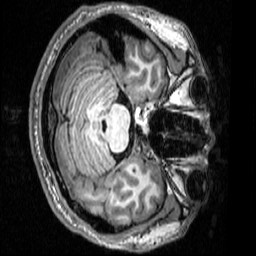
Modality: T1w
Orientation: axial
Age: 27
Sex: male
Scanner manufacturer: siemens
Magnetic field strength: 3 T
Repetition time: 2.53 s
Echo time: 0.00339 s